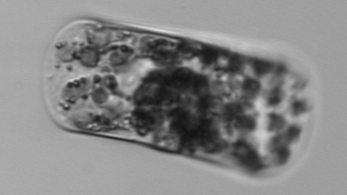
Label: Guinardia_flaccida